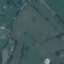
Land use / land cover class: Pasture